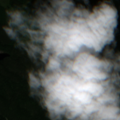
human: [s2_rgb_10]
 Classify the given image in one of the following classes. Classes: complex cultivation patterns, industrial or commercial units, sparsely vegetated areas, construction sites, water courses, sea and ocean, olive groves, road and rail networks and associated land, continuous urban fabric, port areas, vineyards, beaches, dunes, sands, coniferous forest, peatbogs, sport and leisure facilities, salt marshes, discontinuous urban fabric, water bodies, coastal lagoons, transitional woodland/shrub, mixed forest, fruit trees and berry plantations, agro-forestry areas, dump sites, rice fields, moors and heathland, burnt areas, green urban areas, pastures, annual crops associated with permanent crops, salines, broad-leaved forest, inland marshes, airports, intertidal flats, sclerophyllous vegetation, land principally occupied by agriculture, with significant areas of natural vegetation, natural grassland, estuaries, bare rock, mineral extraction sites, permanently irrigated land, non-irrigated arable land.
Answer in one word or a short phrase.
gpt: broad-leaved forest, coniferous forest, mixed forest, transitional woodland/shrub, water bodies